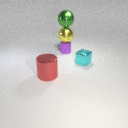
large red metal cylinder in front of small purple rubber cylinder